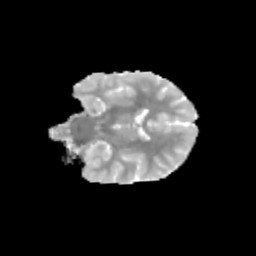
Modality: MD
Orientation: coronal
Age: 12
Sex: female
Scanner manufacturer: siemens
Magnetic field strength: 3 T
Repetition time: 3.8 s
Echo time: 0.07 s